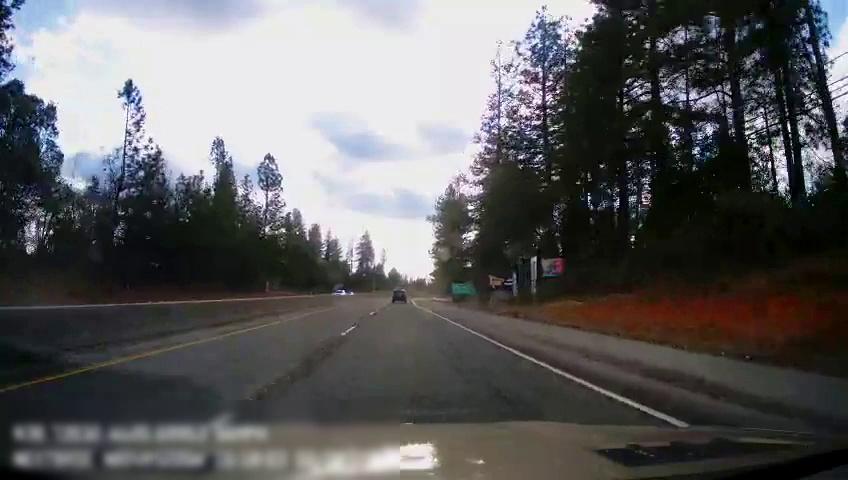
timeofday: Day
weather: Cloudy
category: Drivable Space
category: Vehicles | SUV
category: Vehicles | SUV
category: Lanes | Alternate Lane
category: Lanes | Current Lane
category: Lanes | Alternate Lane
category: Traffic | Signs